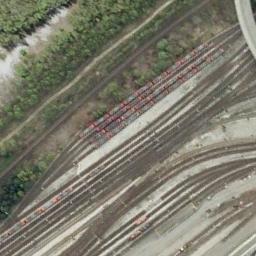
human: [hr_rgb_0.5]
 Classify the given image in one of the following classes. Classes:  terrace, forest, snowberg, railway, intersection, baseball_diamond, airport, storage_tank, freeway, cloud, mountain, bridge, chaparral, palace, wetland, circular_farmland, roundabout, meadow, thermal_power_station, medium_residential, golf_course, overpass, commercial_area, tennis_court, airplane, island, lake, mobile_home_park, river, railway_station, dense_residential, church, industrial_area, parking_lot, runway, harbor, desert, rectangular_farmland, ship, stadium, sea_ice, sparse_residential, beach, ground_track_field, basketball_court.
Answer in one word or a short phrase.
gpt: railway